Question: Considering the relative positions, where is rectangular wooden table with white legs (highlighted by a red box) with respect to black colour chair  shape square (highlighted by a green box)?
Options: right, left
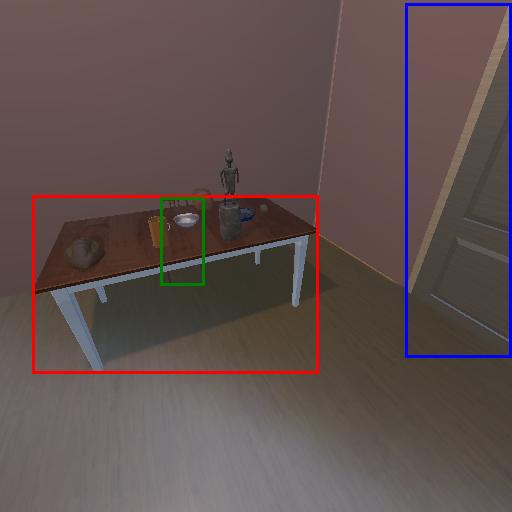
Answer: right